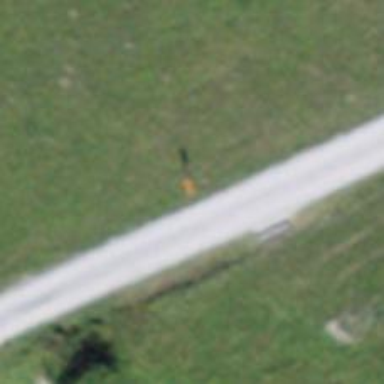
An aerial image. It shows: Pole with roof-covered pipeline marker.